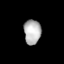
Tissue: lung
Cell type: Endothelial cells
Senescence score: 0.6363
Nuclear area (px): 410
Mean DAPI intensity: 181.285